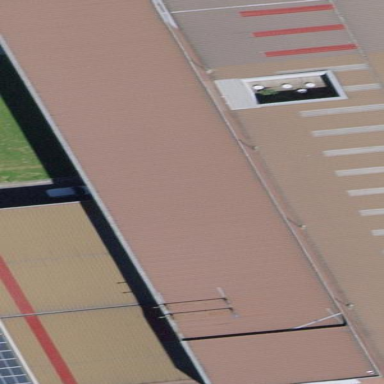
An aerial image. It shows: Industrial building with orange roof.